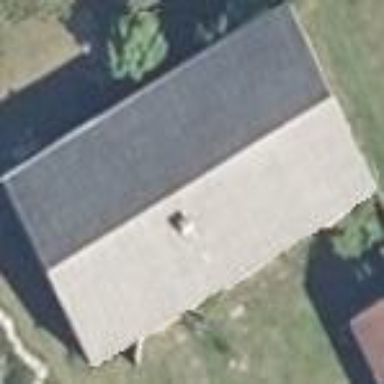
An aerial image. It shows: Building with gabled roof.